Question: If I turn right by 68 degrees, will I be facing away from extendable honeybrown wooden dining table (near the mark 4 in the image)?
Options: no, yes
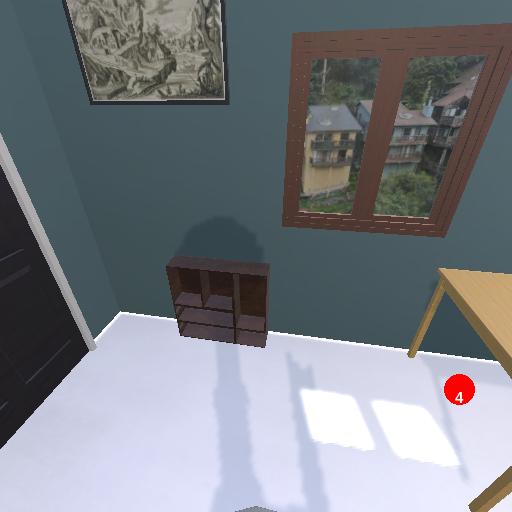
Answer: no